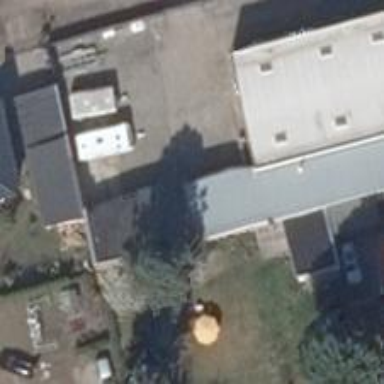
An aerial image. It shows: Flat-roofed commercial building.